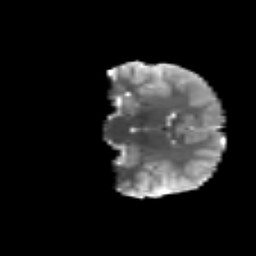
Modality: T2w
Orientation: coronal
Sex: male
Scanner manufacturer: siemens
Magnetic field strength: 3 T
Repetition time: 5 s
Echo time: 0.071 s